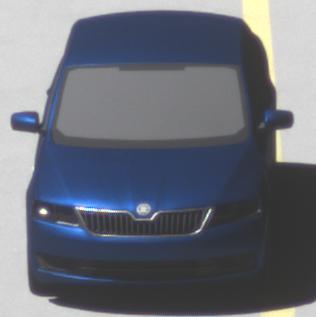
Make: Skoda
Model: Rapid
Detailed model: Rapid 1.2 Active Limousine
Model produced from: 2012/10
Model produced until: 2015/04
Doors: 5
Color: blue
Road condition: dry road
Daytime: midday
Contrast: high contrast